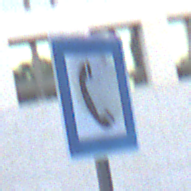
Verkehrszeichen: Fernsprecher
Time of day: SunriseSunset
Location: Outdoor (Urban)
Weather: Clear
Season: NotSpecified
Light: Natural